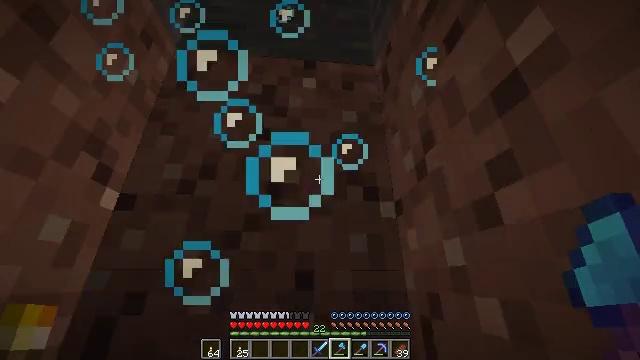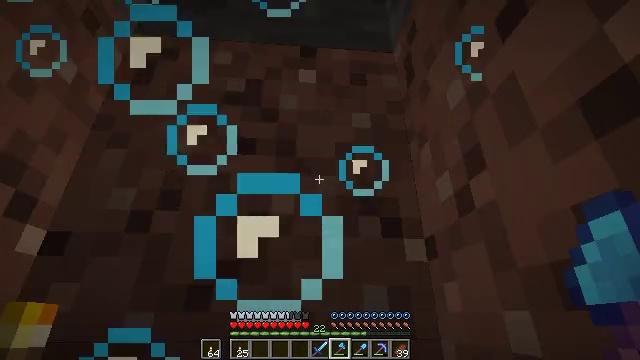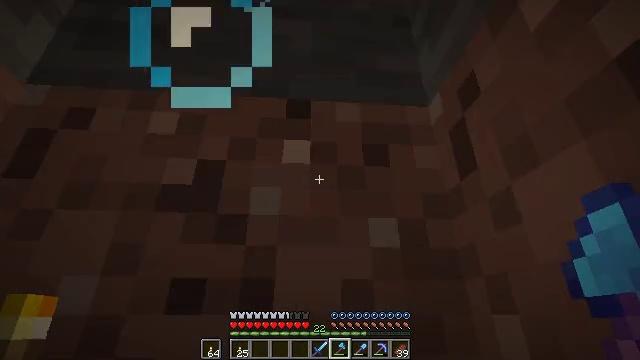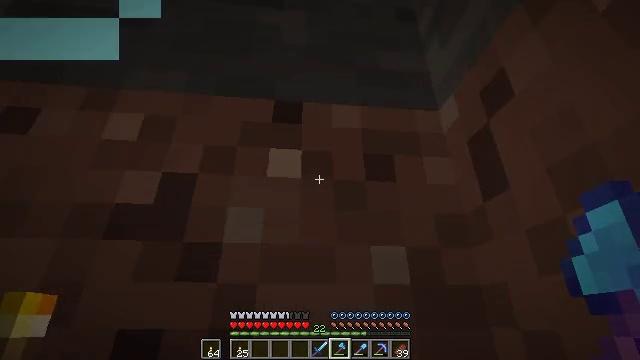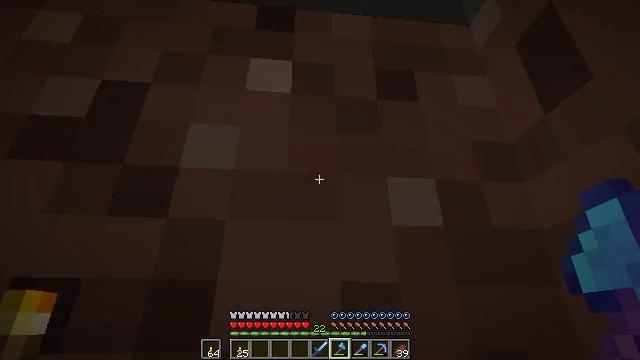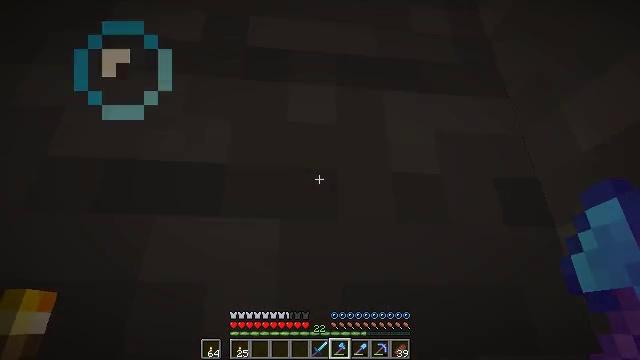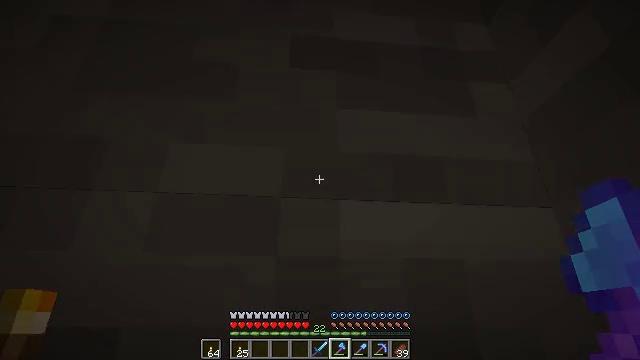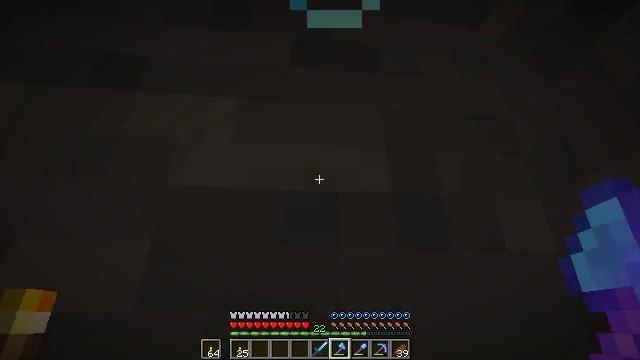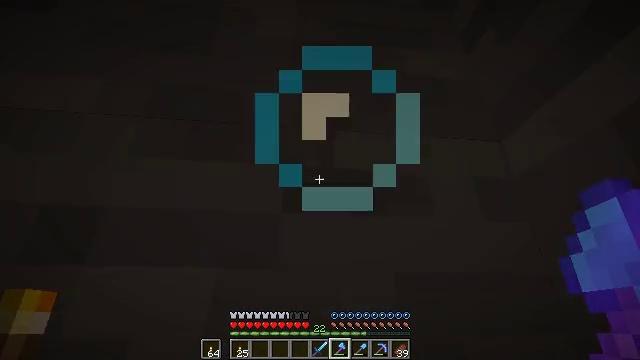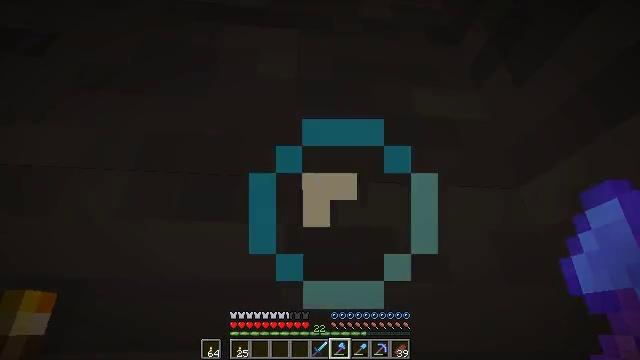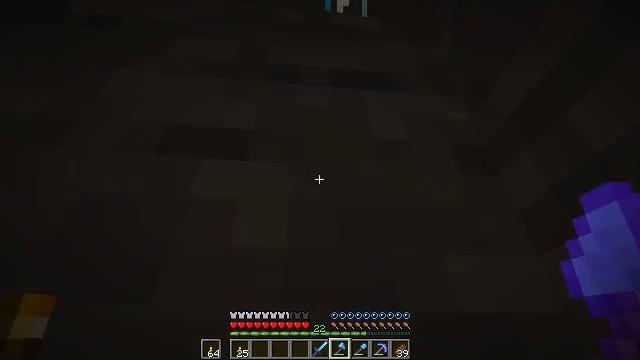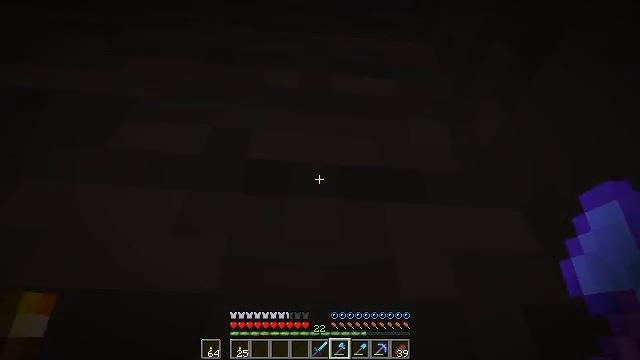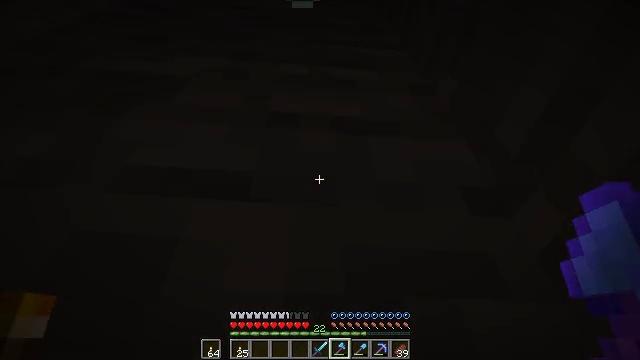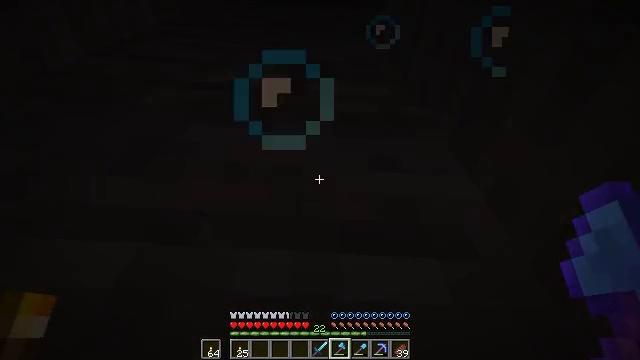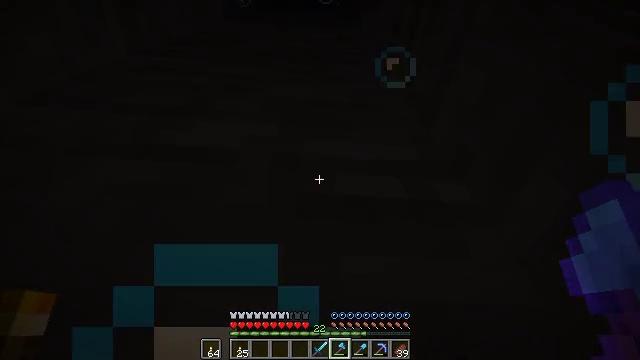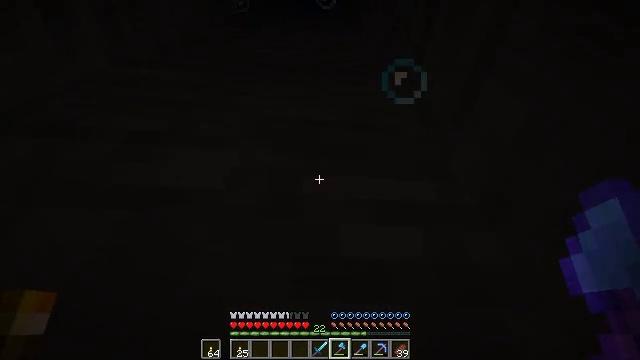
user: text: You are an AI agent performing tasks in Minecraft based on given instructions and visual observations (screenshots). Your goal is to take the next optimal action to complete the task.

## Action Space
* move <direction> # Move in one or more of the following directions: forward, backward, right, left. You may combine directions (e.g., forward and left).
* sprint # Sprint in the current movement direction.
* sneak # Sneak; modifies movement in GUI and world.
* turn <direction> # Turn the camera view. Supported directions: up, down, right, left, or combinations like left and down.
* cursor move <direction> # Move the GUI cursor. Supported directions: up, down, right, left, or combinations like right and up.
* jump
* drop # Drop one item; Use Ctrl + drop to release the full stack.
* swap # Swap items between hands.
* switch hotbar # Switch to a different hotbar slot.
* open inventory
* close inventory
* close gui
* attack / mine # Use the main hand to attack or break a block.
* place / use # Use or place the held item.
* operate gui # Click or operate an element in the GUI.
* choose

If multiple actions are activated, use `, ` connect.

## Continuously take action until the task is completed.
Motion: motion action
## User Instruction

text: Left click to dismantle the chipped anvil.
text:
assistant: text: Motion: move forward, sprint, turn up
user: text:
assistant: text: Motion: move forward, sprint
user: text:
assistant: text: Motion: move forward, turn right
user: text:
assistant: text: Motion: move forward
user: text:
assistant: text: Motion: move forward
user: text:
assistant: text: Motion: move forward, sprint
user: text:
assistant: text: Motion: move forward, sprint
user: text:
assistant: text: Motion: move forward, sprint, turn up
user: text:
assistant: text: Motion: move forward, turn up
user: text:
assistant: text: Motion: move forward, turn up
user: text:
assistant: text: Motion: move forward, turn up
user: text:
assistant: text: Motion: move forward, turn up
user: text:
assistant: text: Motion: move forward, turn up
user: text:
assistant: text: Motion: move forward
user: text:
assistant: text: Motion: move forward
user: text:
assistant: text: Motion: move forward
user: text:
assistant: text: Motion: move forward
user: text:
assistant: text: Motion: move forward
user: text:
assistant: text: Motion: no_op
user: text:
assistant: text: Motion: no_op
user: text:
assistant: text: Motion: no_op
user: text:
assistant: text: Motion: no_op
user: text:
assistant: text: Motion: no_op
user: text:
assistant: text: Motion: no_op
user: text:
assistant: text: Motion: no_op
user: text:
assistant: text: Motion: no_op
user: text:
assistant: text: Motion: no_op
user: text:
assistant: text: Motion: no_op
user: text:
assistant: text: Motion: no_op
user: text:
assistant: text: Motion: no_op